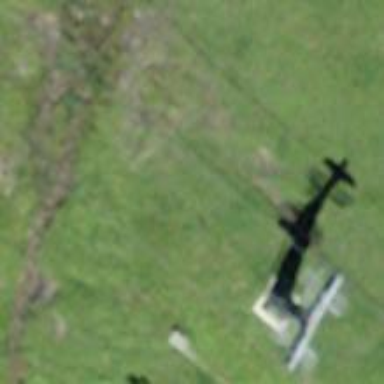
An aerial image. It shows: Pylon for aerialway.